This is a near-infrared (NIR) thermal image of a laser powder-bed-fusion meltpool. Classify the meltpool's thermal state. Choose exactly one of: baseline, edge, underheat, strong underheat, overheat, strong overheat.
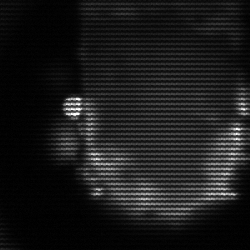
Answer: baseline